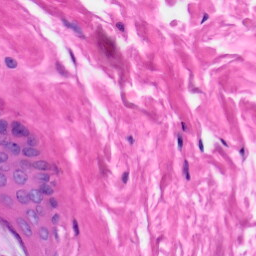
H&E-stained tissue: Skin